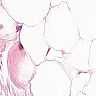
Metastatic tissue present: no